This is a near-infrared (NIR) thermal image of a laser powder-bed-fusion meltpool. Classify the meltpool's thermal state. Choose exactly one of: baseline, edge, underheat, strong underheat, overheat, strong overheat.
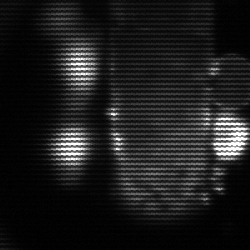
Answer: strong underheat